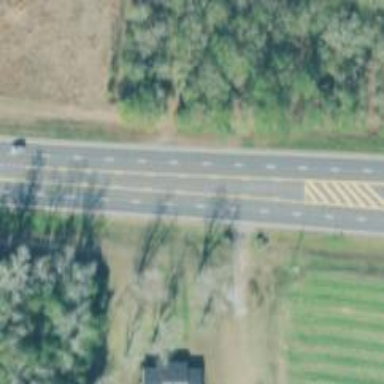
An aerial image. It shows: Trunk expressway with asphalt surface. It is dual carriageway.